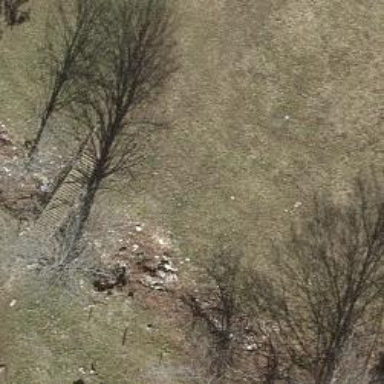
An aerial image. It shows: Broadleaved tree with lush leaves.